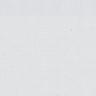
Metastatic tissue present: no